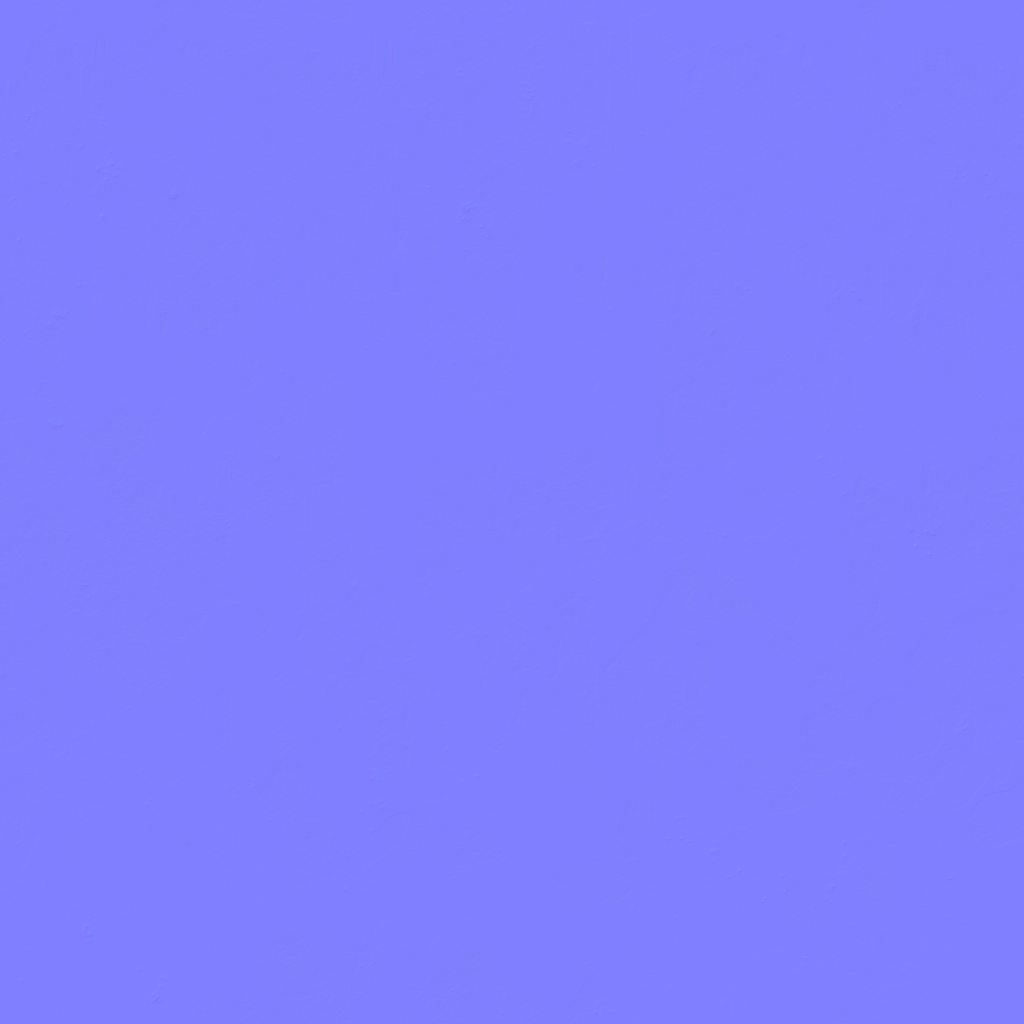
Texture map type: NormalDX